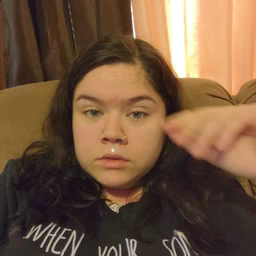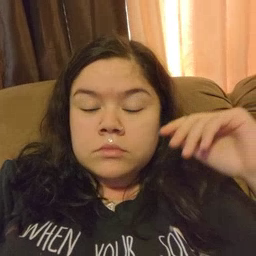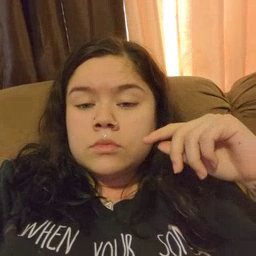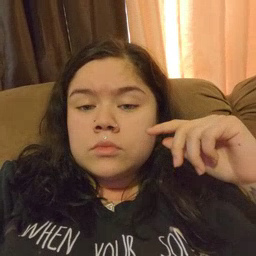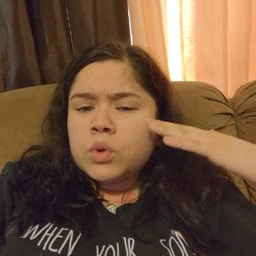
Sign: noisy